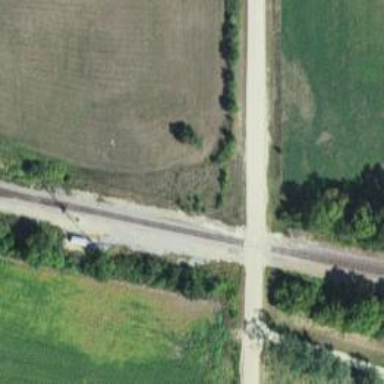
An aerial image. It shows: Railway track with single rail.